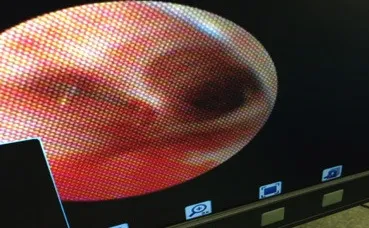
Bronchoscopy showing narrowing of the left main bronchus.
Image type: endoscopy (airway_endoscopy)